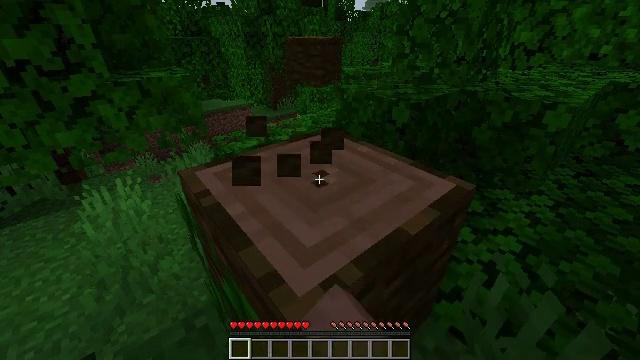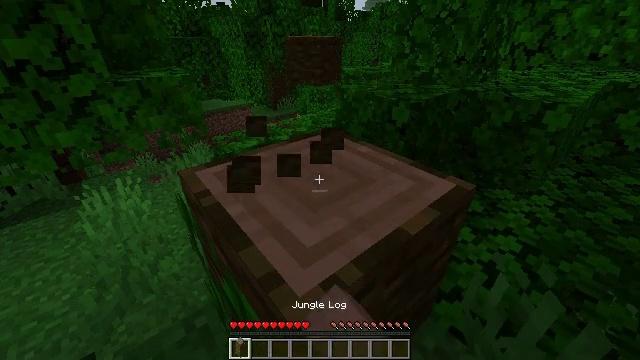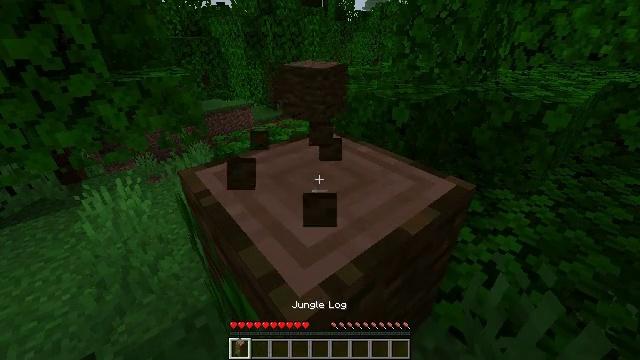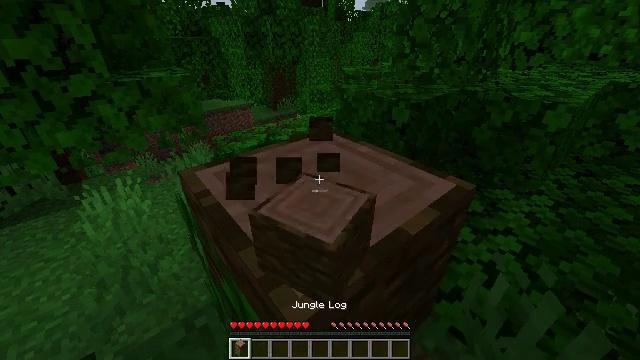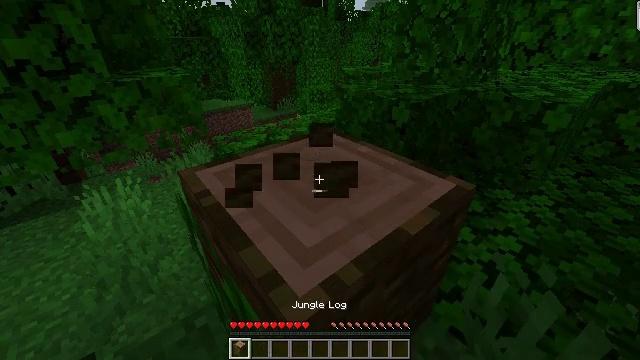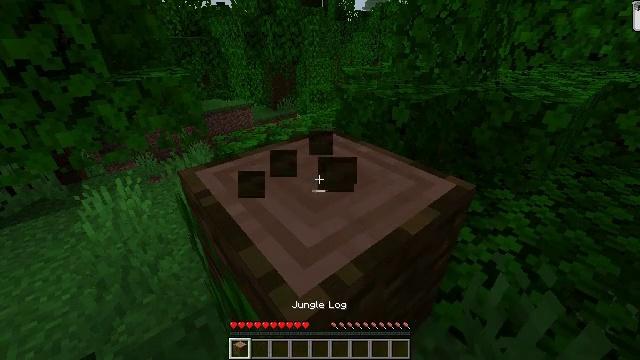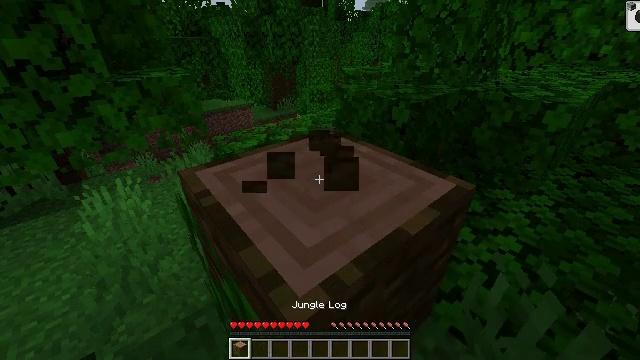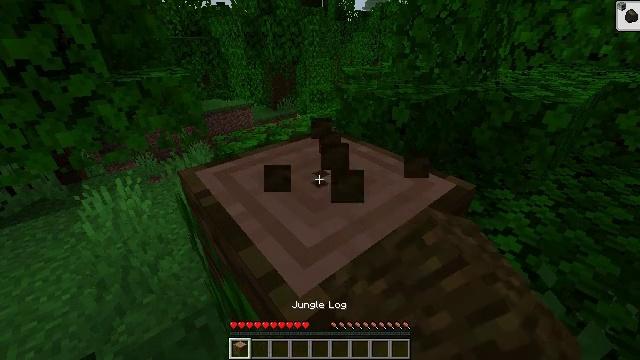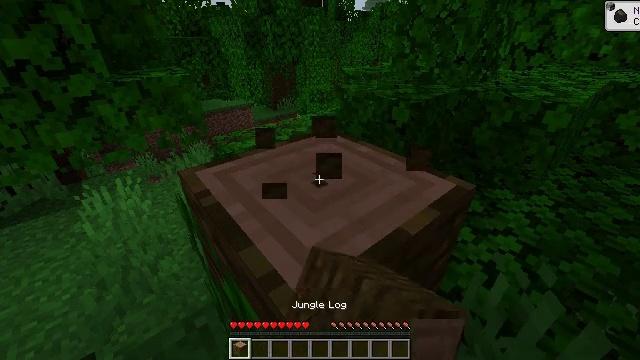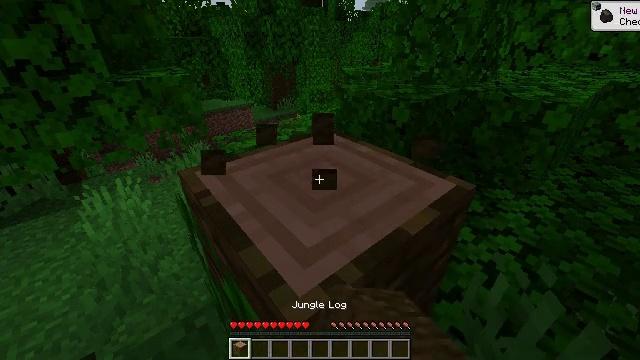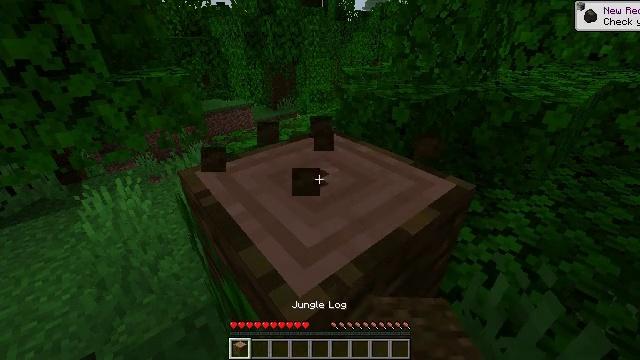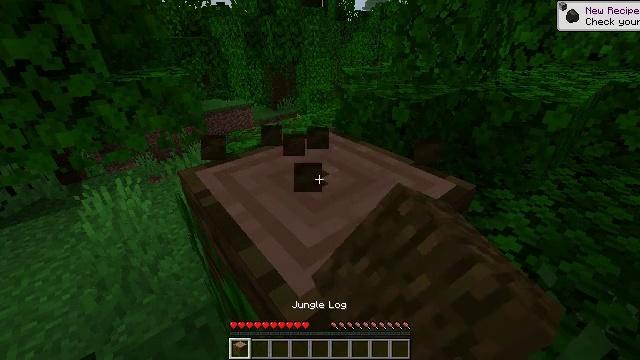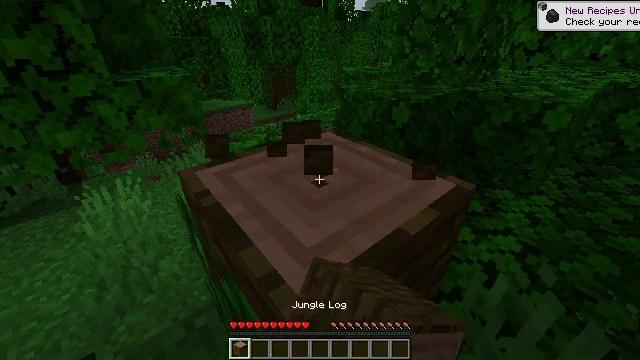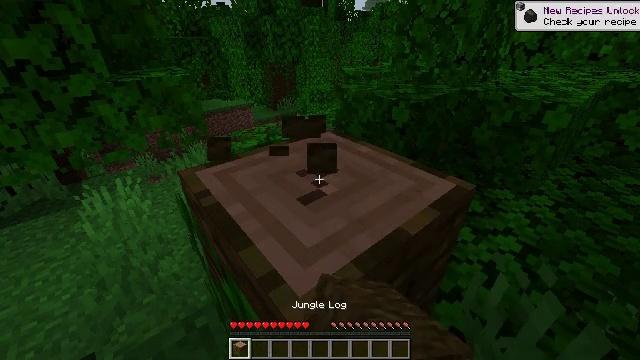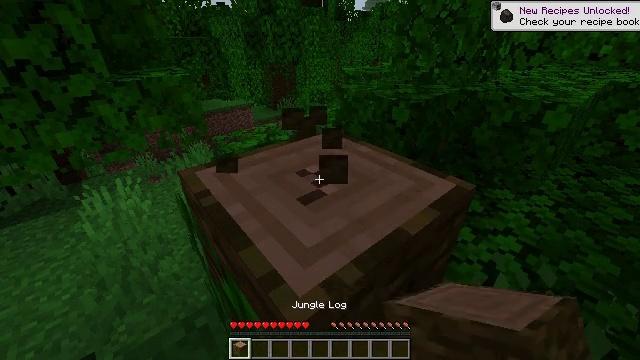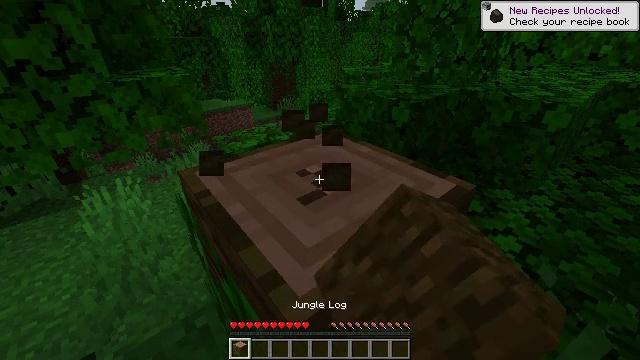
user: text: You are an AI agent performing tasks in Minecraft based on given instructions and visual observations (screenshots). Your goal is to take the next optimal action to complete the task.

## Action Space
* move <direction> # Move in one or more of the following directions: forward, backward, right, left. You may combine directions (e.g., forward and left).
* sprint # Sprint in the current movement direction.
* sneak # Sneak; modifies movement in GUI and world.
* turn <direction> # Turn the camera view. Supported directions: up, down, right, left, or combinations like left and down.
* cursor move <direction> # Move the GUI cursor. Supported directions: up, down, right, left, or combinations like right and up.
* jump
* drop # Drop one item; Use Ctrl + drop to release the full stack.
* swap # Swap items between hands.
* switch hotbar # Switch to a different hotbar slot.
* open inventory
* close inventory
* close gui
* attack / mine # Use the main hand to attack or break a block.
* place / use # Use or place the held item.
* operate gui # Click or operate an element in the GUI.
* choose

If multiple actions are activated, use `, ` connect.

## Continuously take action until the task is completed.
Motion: motion action
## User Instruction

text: Mine the jungle log in the rainforest biome.
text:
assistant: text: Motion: attack / mine
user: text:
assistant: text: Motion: attack / mine
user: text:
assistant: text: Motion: attack / mine
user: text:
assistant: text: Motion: attack / mine
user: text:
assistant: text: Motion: attack / mine
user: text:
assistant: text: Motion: attack / mine
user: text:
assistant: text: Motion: attack / mine
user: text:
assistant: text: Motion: attack / mine
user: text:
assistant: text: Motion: attack / mine
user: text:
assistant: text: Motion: attack / mine
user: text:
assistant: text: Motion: attack / mine
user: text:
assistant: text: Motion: attack / mine
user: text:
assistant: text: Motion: attack / mine
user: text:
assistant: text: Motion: attack / mine
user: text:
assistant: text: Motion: attack / mine
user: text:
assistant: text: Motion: attack / mine
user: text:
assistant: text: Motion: attack / mine
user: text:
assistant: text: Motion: attack / mine
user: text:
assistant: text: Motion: attack / mine
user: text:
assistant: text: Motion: attack / mine
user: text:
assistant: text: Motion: attack / mine
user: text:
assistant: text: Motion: attack / mine
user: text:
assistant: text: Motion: attack / mine
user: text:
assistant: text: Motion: attack / mine
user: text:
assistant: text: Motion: attack / mine
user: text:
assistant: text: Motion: attack / mine
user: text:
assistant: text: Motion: attack / mine
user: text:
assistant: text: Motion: attack / mine
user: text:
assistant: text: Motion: attack / mine
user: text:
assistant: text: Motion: attack / mine